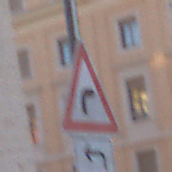
Verkehrszeichen: KurveRechts
Zusatzzeichen unten: RichtungsangabeDurchPfeile2
Umgebung: Outdoor, Urban
Tageszeit: SunriseSunset
Wetter: Clear
Licht: Natural
Jahreszeit: NotSpecified
Kontrast: MediumContrast